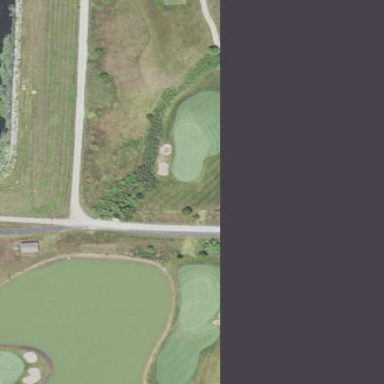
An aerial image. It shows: Rough grassy area used for golf.